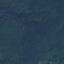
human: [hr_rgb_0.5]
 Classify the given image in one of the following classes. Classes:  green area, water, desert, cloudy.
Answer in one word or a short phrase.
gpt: green area